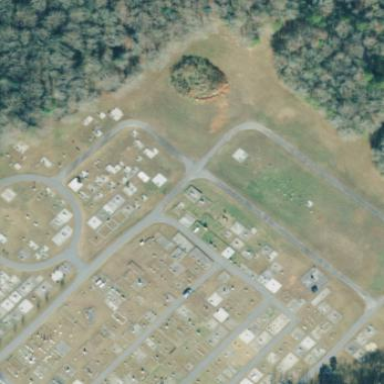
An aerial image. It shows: Cemetery.